Question: I have the following 2D polylines in autocad.

I'm trying to create a code that when selecting all of them, it will filter out those who have a hatch inside.
From another source I've got the following piece of code (thanks tharwat), but, altough I understand every piece of it, from the second 'ssget' I can't understand what those elements mean together.
'''
(defun c:test (/ ss i sn e)
(if (setq ss (ssget '((0 . "POLYLINE")))) ;;selects all the polylines in a window
(repeat (setq i (sslength ss)) ;;cycles trough each one of them
(if (ssget "_CP" ;;???defines a crossing poligon inside wich the polylines will be considered???
(mapcar 'cdr ;;???
(vl-remove-if-not '(lambda (p) (= (car p) 10))
(entget (setq sn (ssname ss (setq i (1- i)))))
)
)
'((0 . "HATCH"))
)
(ssdel sn ss) ;;deletes the entities wich belong to the selection set
)
)
)
(sssetfirst nil ss)
(princ)
'''
)
Beginner here, sorry if this is not a good question.
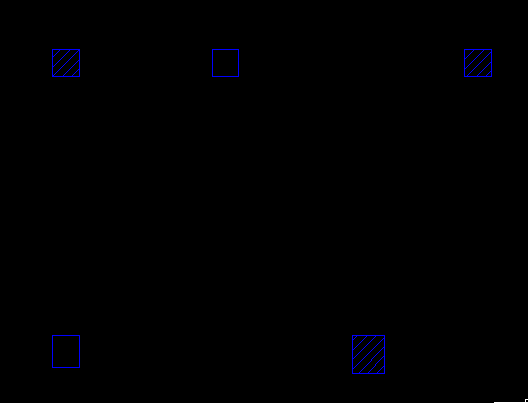
Answer: "_CP" effectively stands for Crossing Polygon.
This option requires a list of points (the polygon vertices).
'''
(mapcar 'cdr ;;???
(vl-remove-if-not '(lambda (p) (= (car p) 10))
(entget (setq sn (ssname ss (setq i (1- i)))))
)
)
'''
Builds this list of points from the polyline vertices.
So, this routine first prompt for the user to select polylines.
Then, iterates through the selection set and, for each selected polyline, tries to select any hatch by crossing polygon with the polyline vertices. If any the polyline is removed from the first selection set.
In my opinion, as is, this code isn't really safe for your goal due to the 'Crossing' option. Replacing "_CP" with "_WP" will use Window Polygon selection which is safer if polylines do not have arc segments.